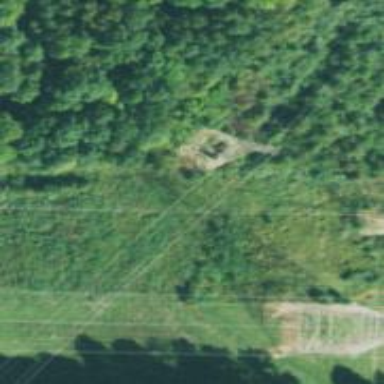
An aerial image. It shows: Lattice structure tower.